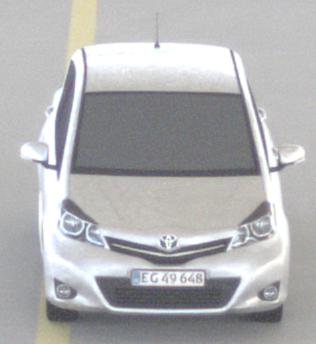
Make: Toyota
Model: Yaris 1.0
Detailed model: Yaris (XP9)
Model produced from: 2009/01
Model produced until: 2010/10
Doors: 3
Color: white
Road condition: dry road
Daytime: morning or afternoon
Contrast: low contrast